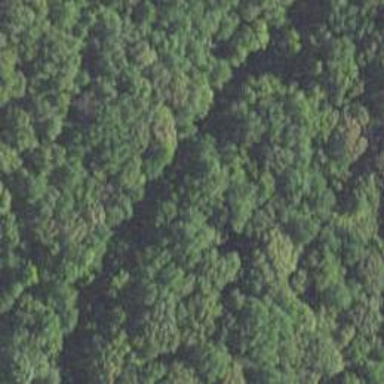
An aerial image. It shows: Row of trees in natural setting.